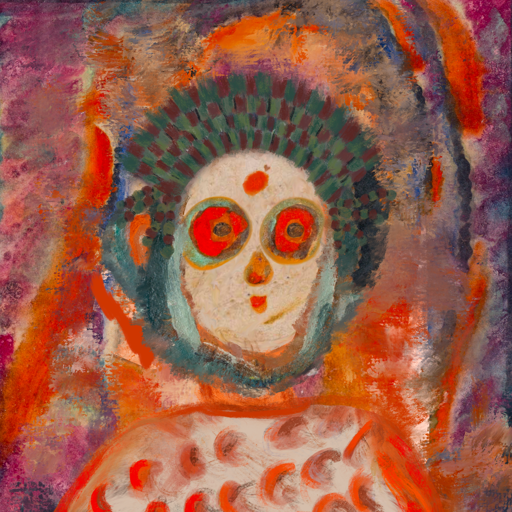
Background: Experience, Head And Neck Front: Rupkatha, Face Front: Sisters, Bust: Rupkatha, Hair Front: Boggyland, Head Accessory: After_Raid_Crown, Second Necklace: Blank, Necklace: Blank, Baby: Blank